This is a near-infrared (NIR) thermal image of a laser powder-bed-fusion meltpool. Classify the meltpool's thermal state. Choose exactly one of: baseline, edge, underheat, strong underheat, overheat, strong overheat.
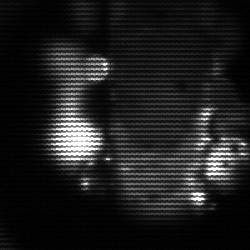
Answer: strong underheat